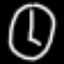
Label: clock